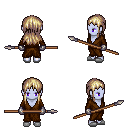
a pixel art fantasy rpg character, female body template, dark elf, purple skin, brown robe, white pants, white blonde unkempt hairstyle, metal gloves, white slippers, spear, four views (front, back, left, right), 2x2 character sprite sheet, small pixel art, hard edges, no anti-aliasing